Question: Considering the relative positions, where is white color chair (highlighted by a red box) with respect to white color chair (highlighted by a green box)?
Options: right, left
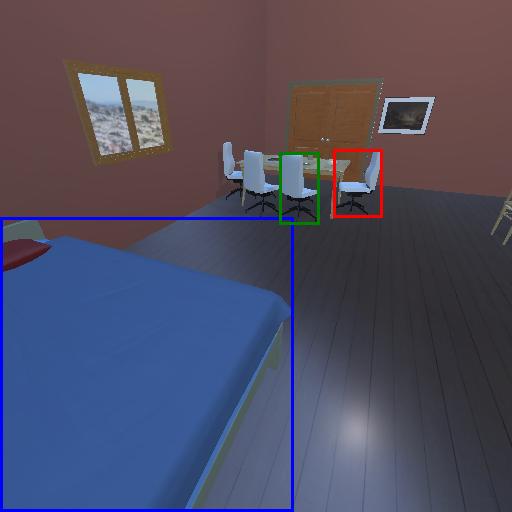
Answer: right